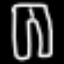
Label: pants